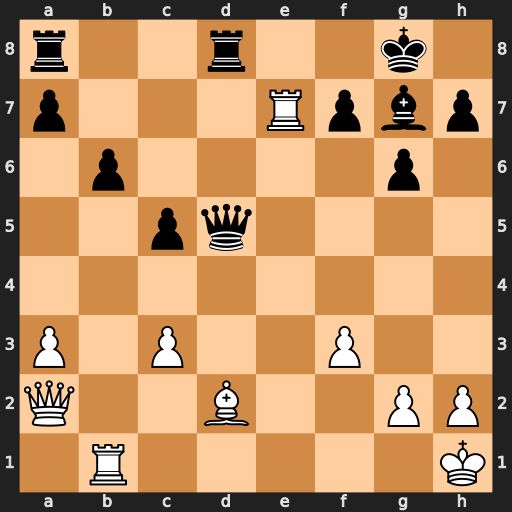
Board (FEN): r2r2k1/p3Rpbp/1p4p1/2pq4/8/P1P2P2/Q2B2PP/1R5K
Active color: w
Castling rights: -
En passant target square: -
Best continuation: Re8+ Bf8 Qxd5 Rxd5 Rxa8